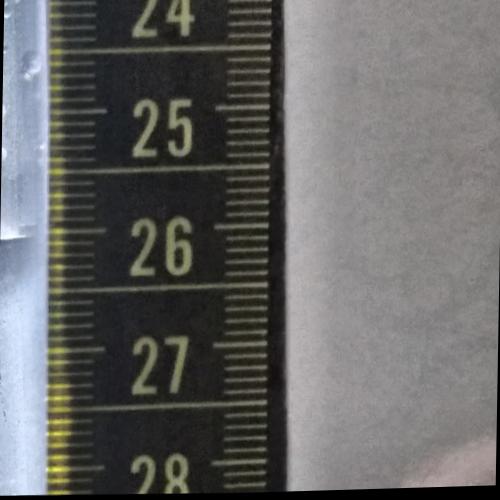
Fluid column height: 26.0 cm